Field crop: maize
Growth stage: 2
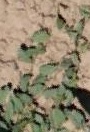
Species: convolvulus